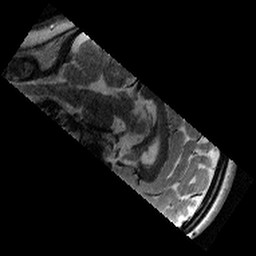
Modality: T2w
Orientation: sagittal
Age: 12
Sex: female
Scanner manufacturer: siemens
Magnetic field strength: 3 T
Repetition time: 9.23 s
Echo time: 0.067 s